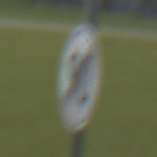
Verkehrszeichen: EndeGeschwindigkeit90
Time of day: MorningAfternoon
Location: Outdoor (Suburban)
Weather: PartlyCloudy
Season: NotSpecified
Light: Natural